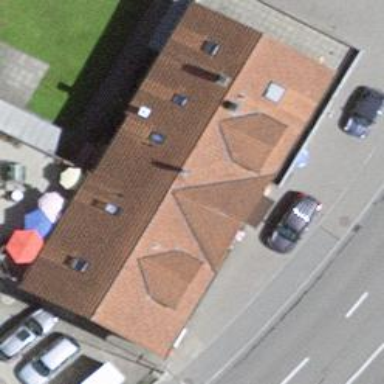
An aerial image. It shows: Convenience shop.